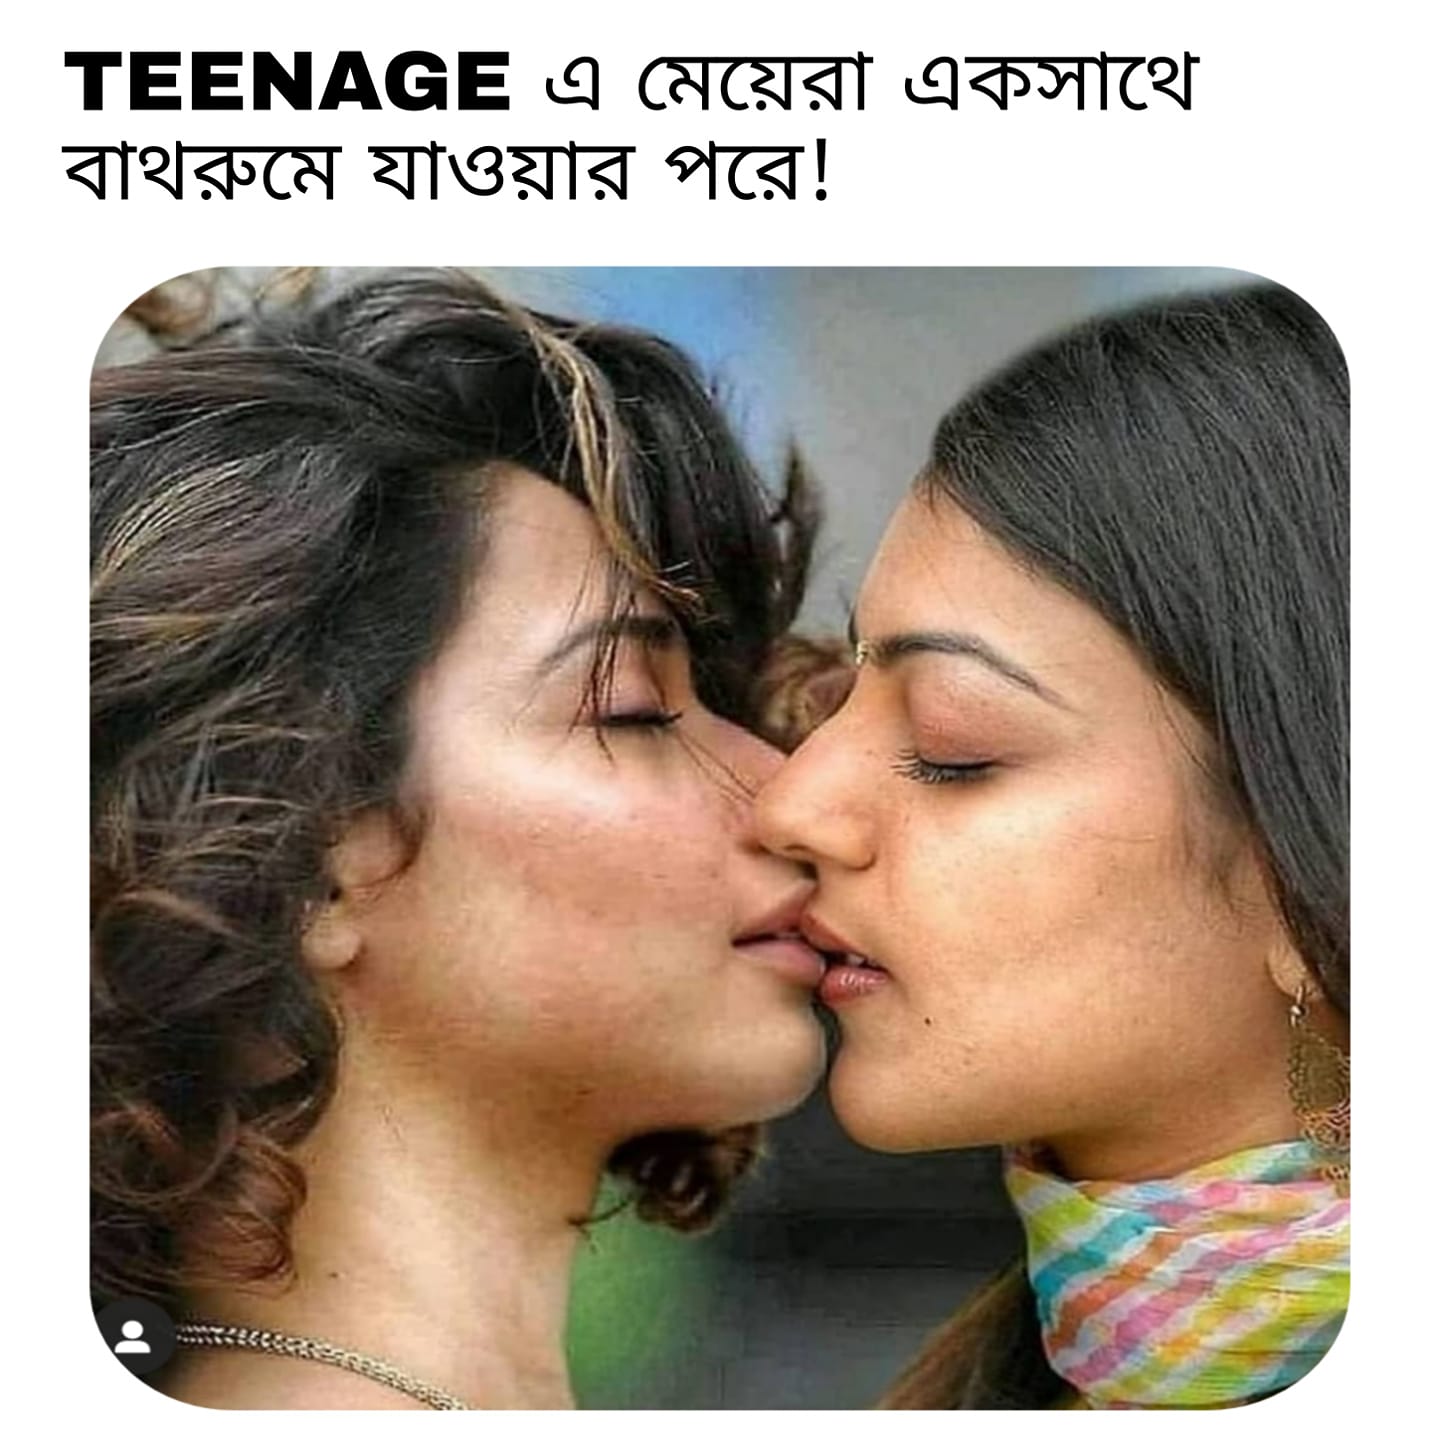
Caption: TEENAGE এ মেয়েরা একসাথে বাথরুমে যাওয়ার পরে !
Label: hate